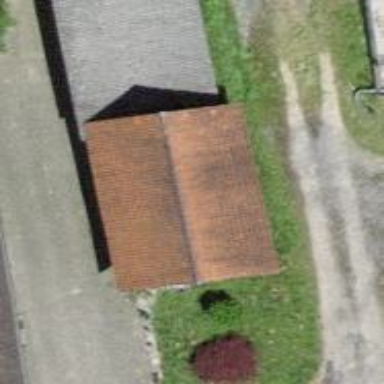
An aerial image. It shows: Garage building.